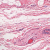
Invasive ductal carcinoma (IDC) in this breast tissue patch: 0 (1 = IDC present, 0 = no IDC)